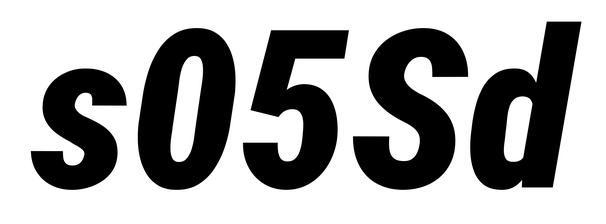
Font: Roboto-Italic_Condensed_Black_Italic